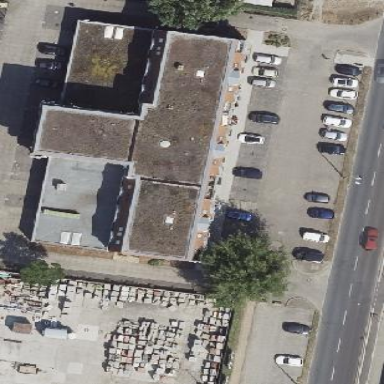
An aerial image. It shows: Apartment building with double saltbox roof shape.